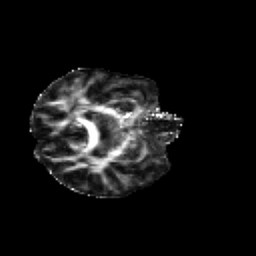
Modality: FA
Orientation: axial
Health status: healthy
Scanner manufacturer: siemens
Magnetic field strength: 3 T
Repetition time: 12 s
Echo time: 0.092 s